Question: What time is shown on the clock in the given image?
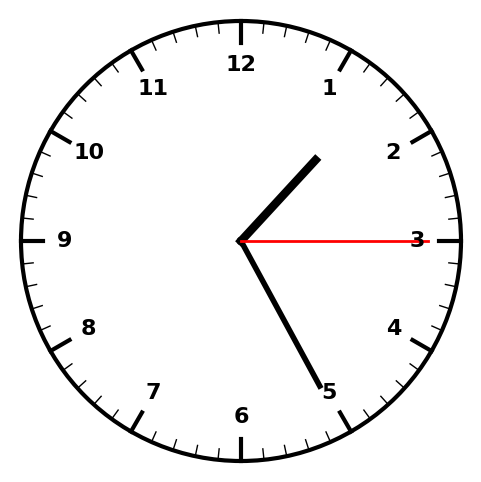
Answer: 01:25:15